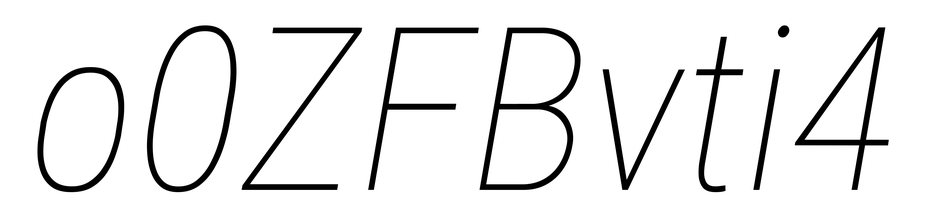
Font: Roboto-Italic_Condensed_Thin_Italic